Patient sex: F
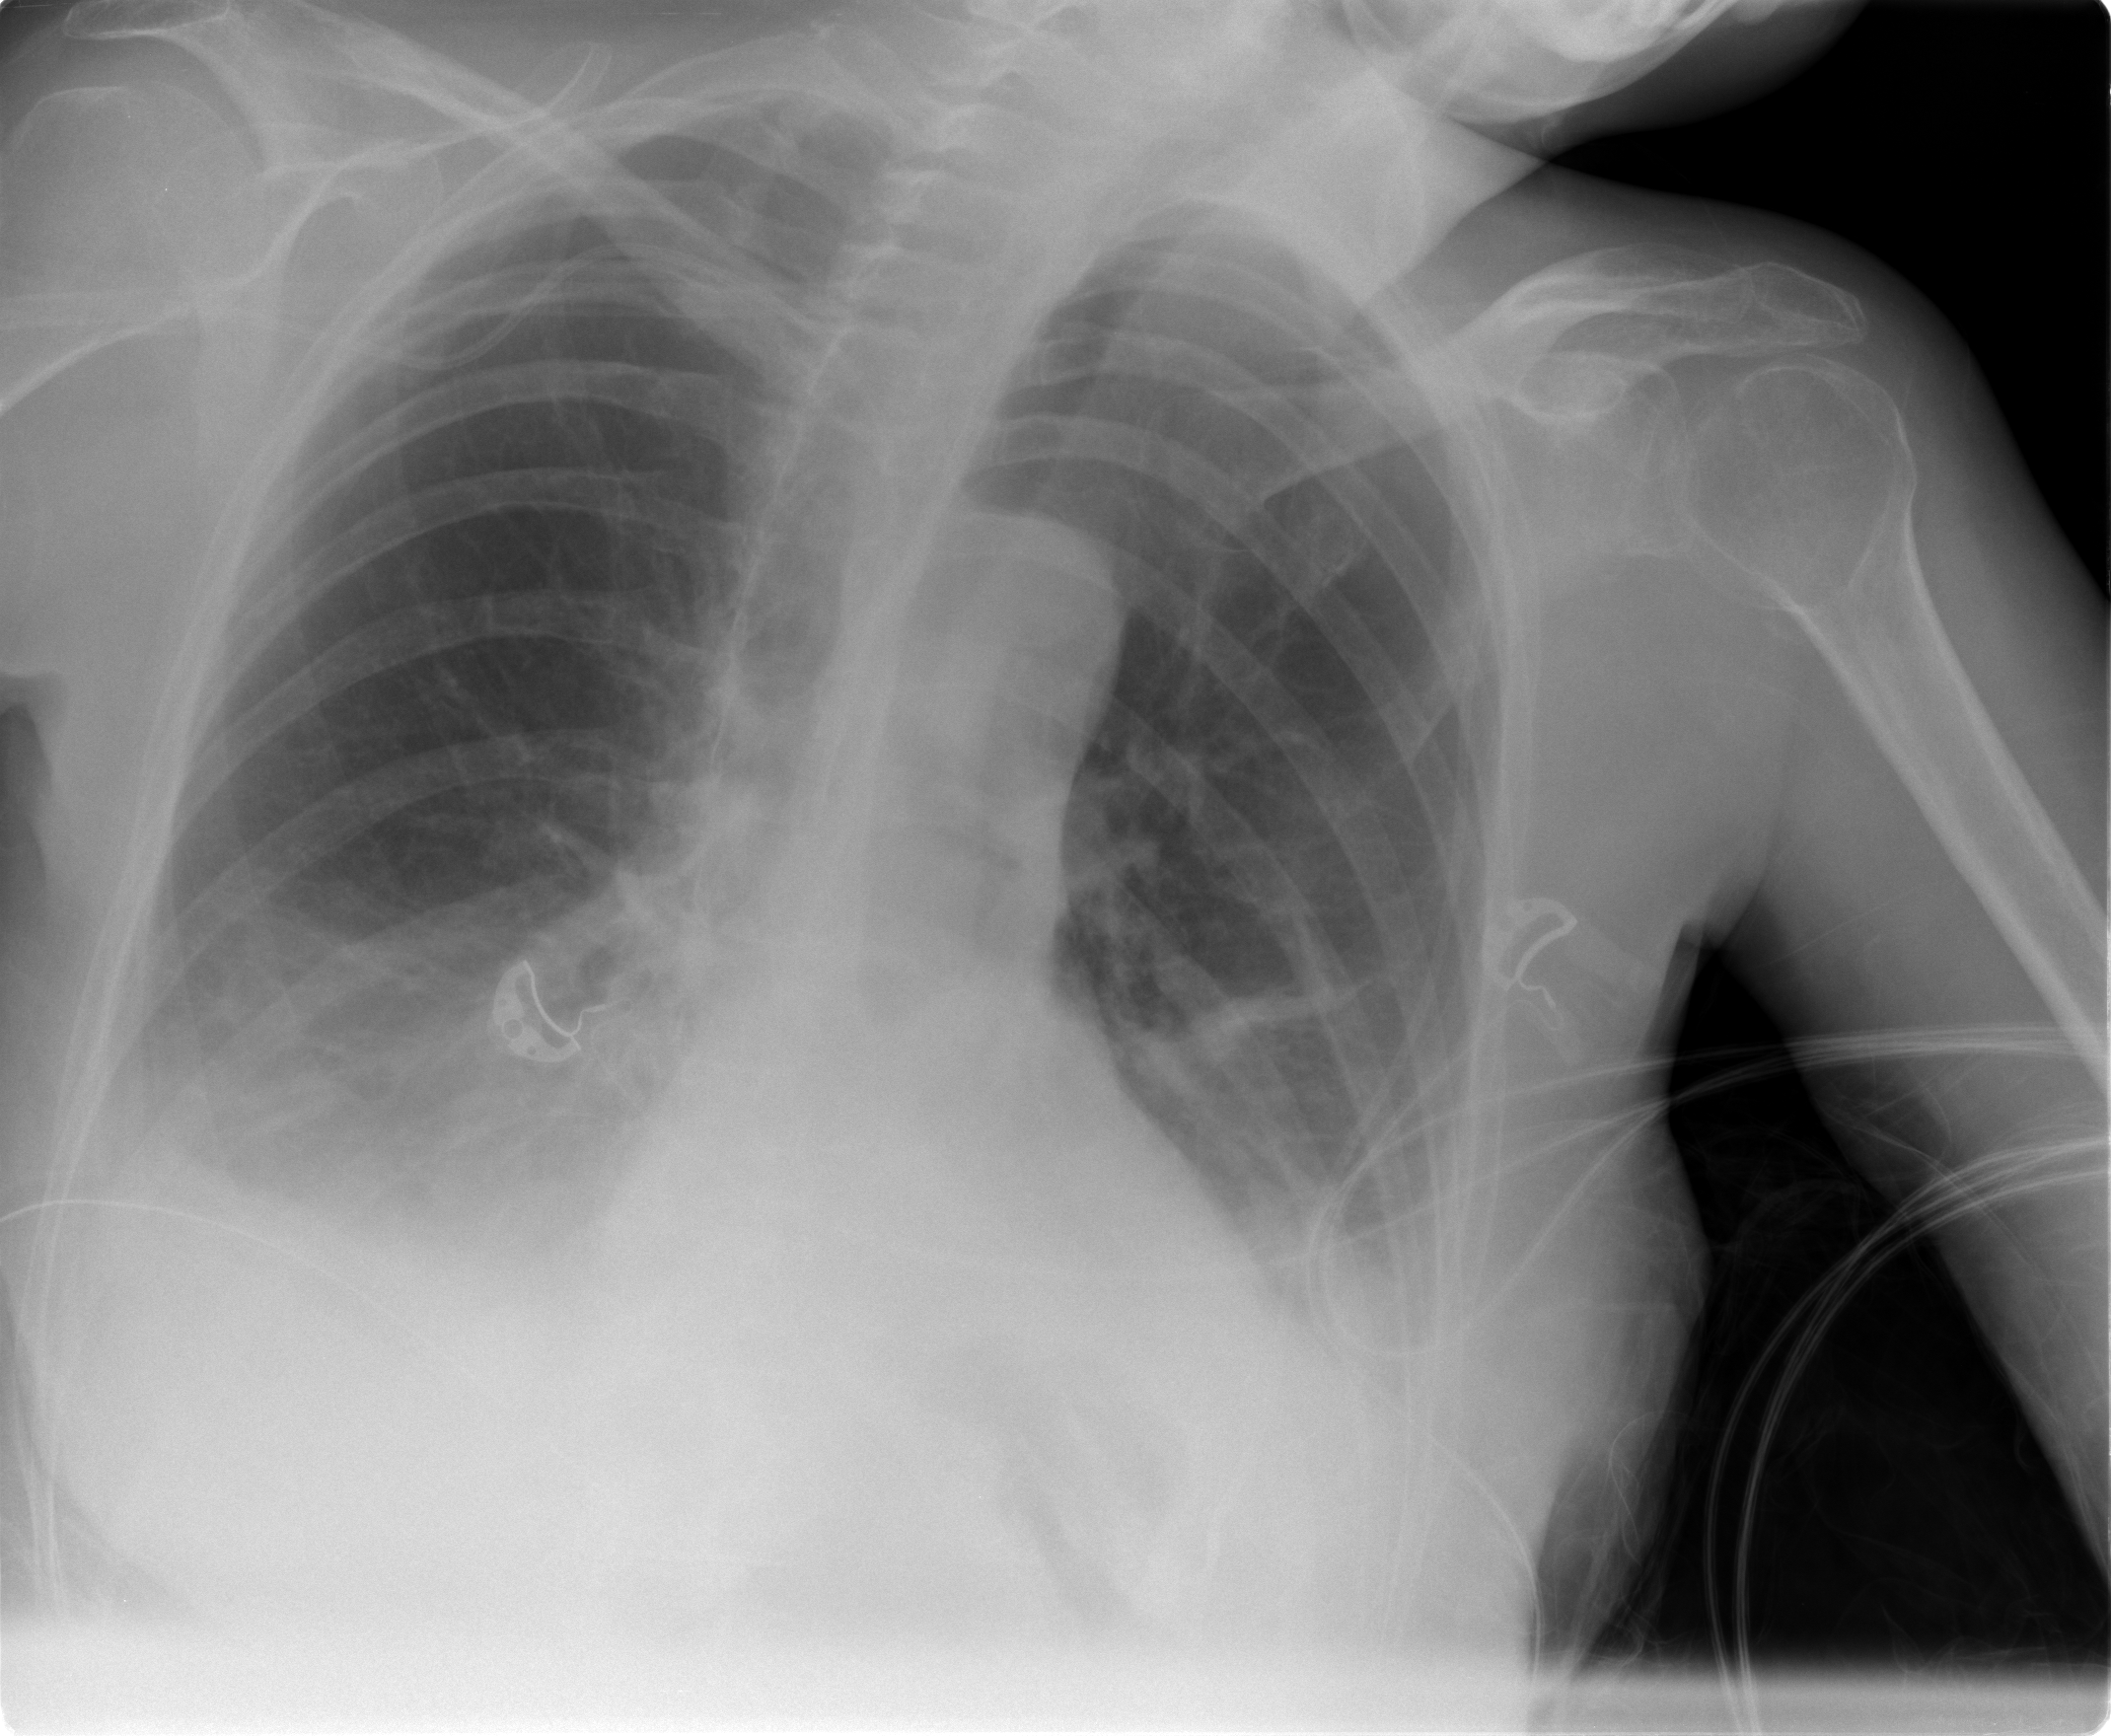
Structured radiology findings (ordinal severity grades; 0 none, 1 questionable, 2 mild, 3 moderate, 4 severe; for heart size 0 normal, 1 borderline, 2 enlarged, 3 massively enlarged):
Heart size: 0
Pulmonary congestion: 0
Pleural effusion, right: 2
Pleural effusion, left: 2
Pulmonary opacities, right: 0
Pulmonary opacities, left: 0
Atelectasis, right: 2
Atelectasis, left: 2